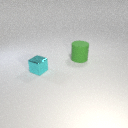
large green rubber cylinder to the right of small cyan metal cube